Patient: sex F, age 59
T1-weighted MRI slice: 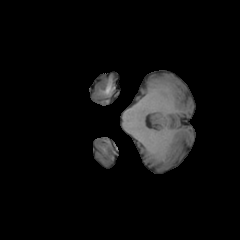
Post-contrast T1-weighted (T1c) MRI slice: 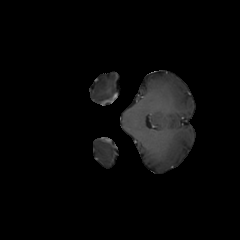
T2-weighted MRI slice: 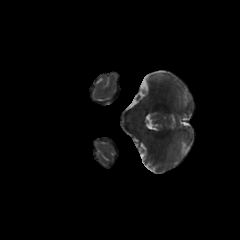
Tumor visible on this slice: no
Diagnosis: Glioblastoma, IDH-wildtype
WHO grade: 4